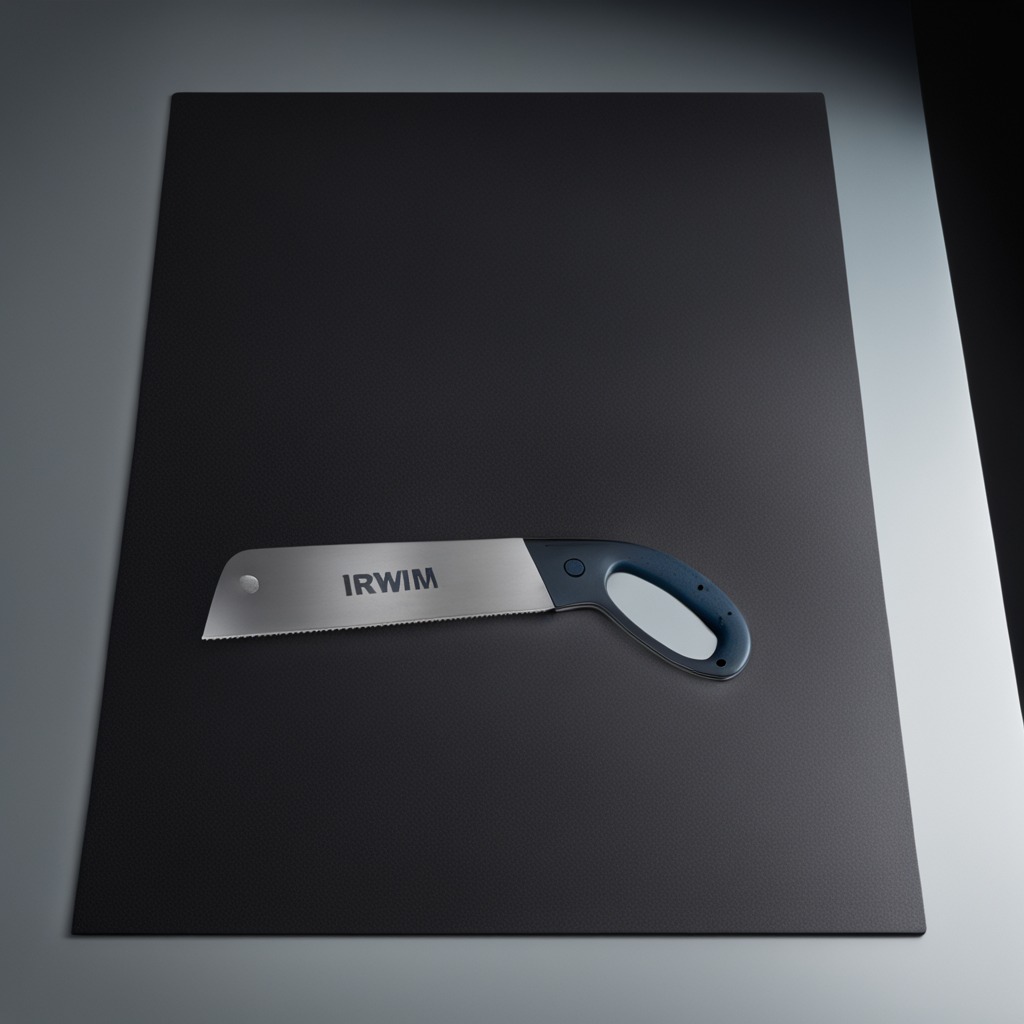
A metal saw is lying on a clean granite tabletop covered with a black rubber mat inside a workshop under bright overhead lighting crisp shadows high clarity worn but beneath the mat.